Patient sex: M
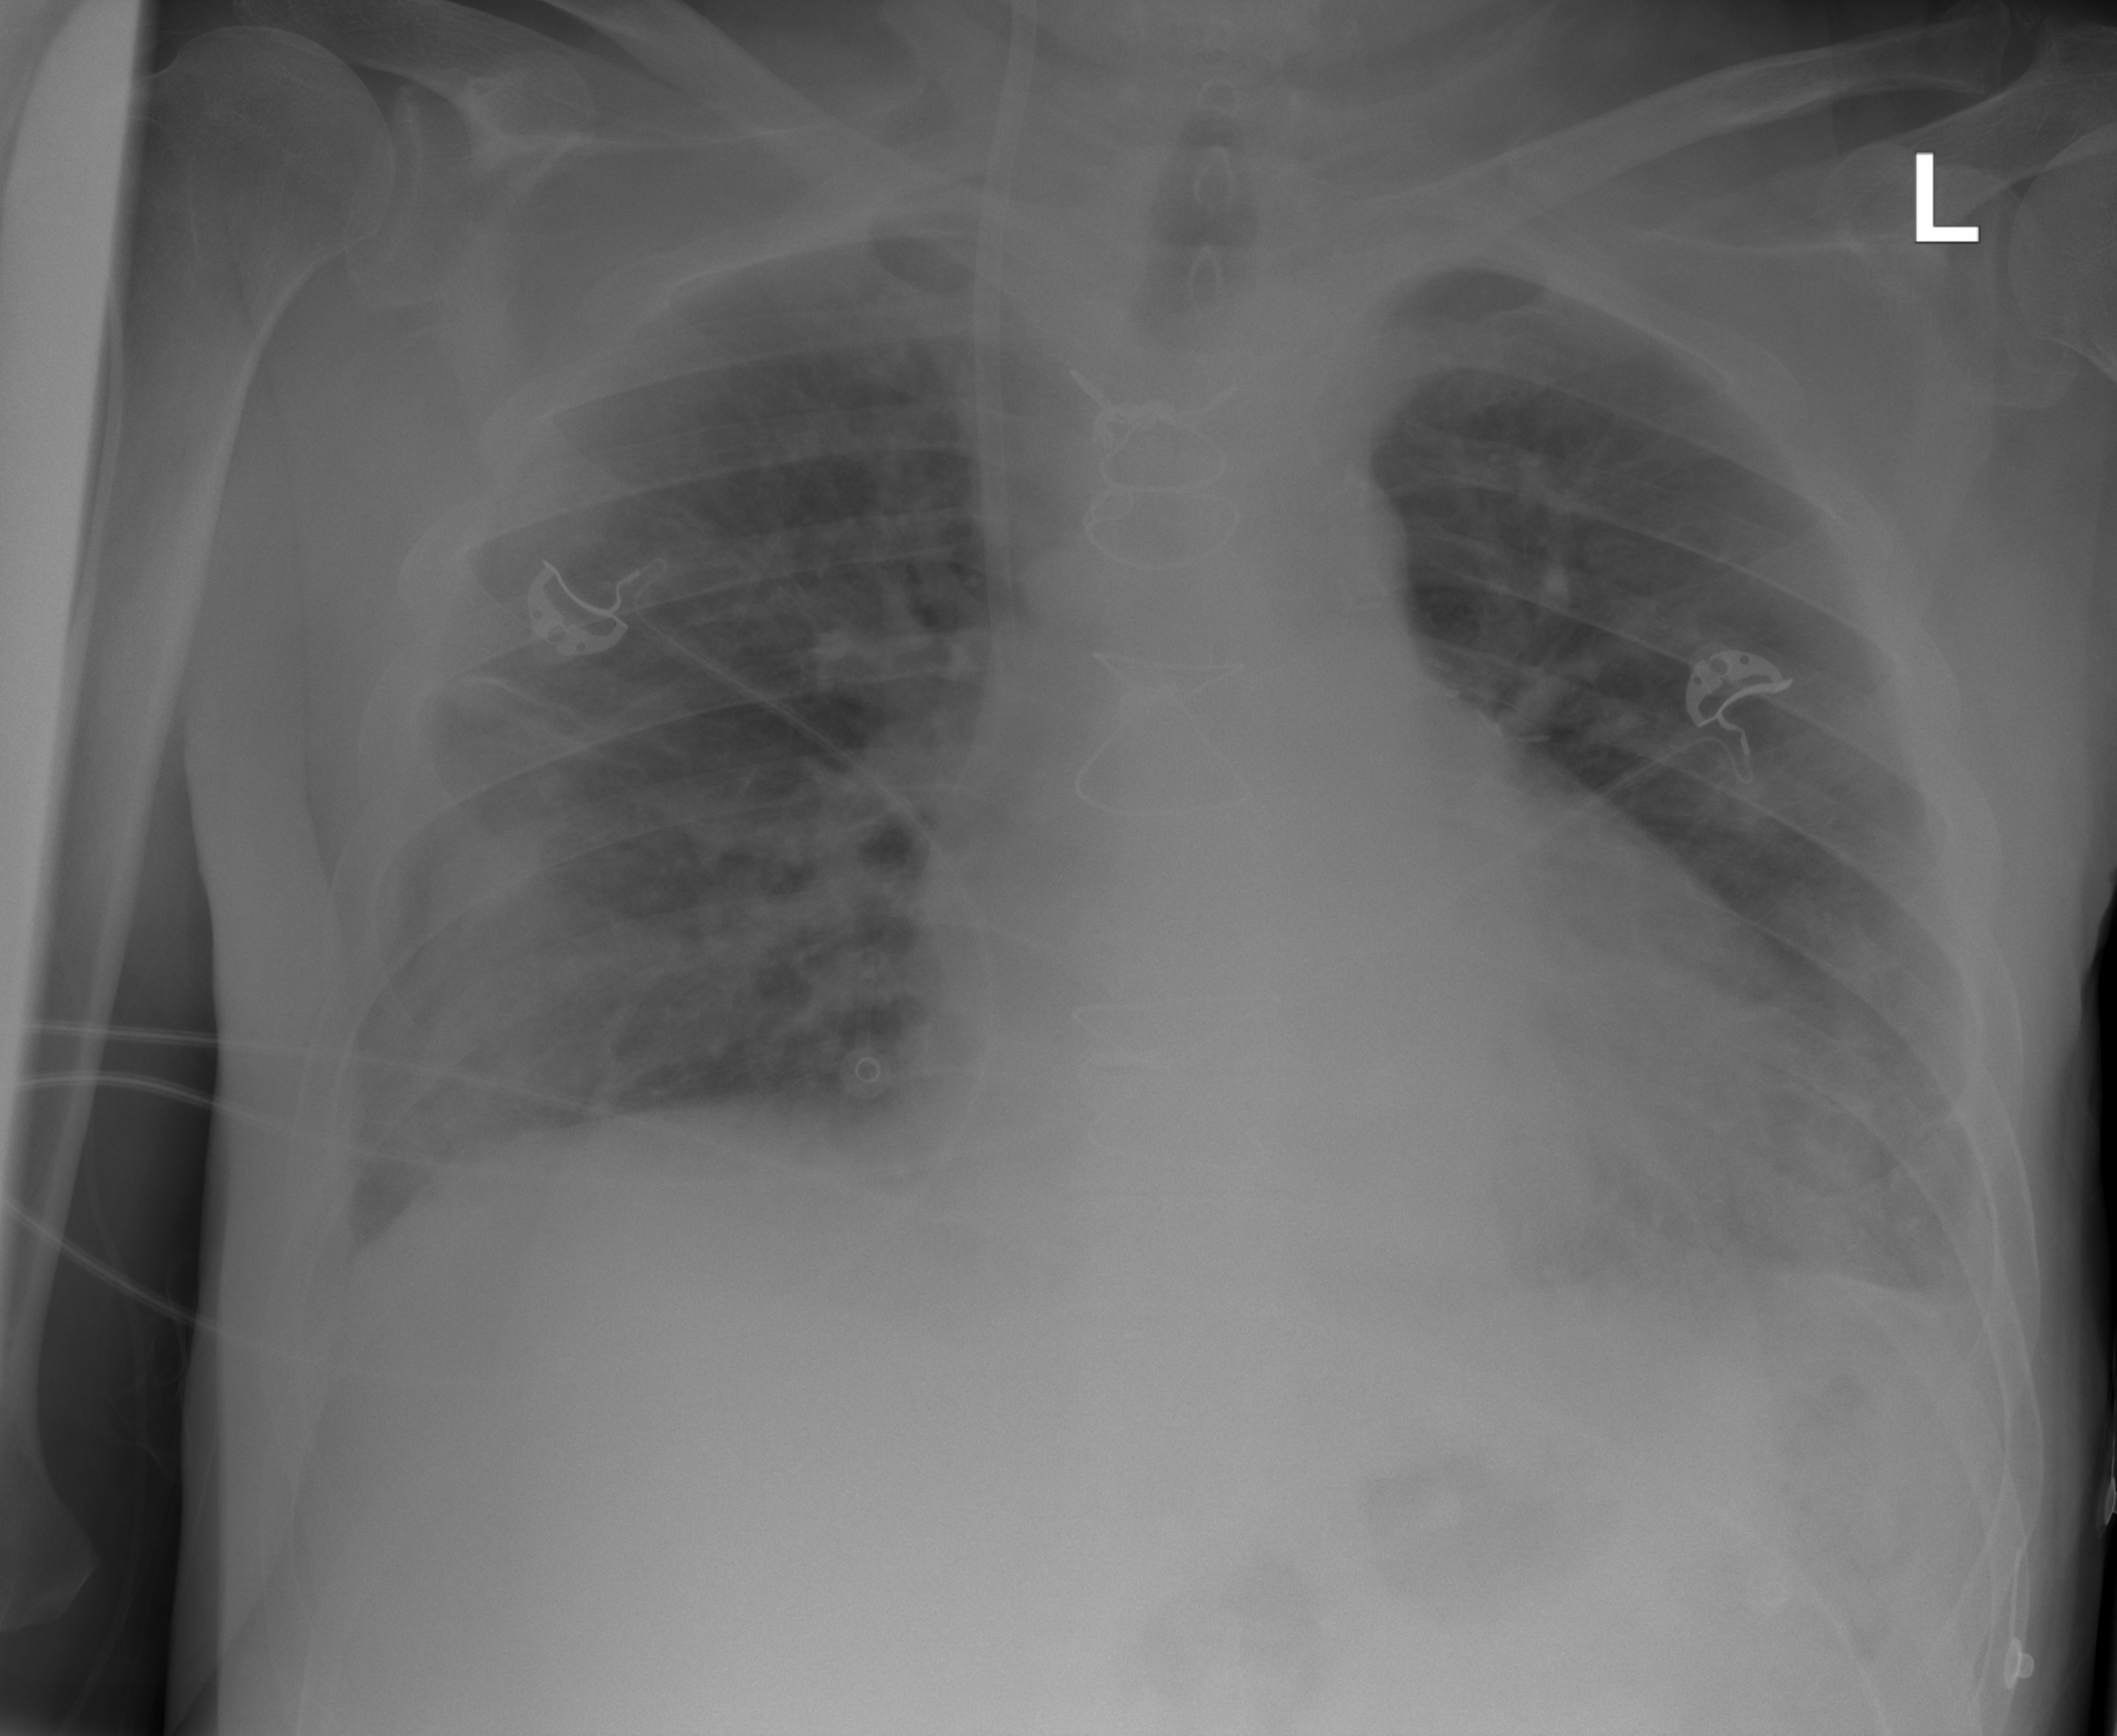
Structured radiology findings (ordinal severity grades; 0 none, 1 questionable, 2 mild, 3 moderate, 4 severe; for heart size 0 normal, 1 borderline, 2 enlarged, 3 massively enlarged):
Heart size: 2
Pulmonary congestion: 0
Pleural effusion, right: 0
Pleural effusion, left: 2
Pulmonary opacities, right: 0
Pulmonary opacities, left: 2
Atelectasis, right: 2
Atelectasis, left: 2